Question: I'm trying to produce a chart in Flot that has multiple stacked bars next to each other for one data set, and a second set of stacked bars as a second data set shown underneath the main chart but off at an angle. The picture below shows what I'm after

Is there any way of doing this easily? I know there is a plugin that lets me put the bars next to each other but that's not really what I'm after.
I've already got it rendering one data set how I want but I don't know how to go about doing the second data set.
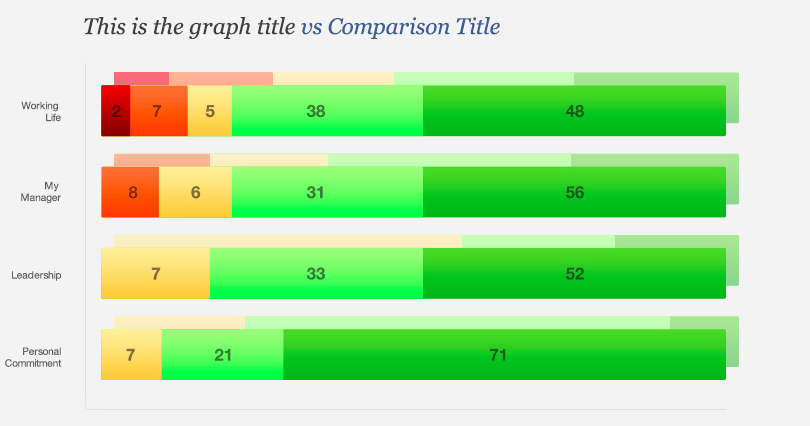
Answer: You could use a couple of 'div's and some css to do the stacking. Just put one graph in each 'div' and then absolutely position them within a wrapper div:
'''
<div id="graph_wrap">
Comparison Chart
<div id="graph1"></div>
<div id="graph2"></div>
</div>
'''
CSS:
'''
#graph_wrap {
width: 700px;
height: 400px;
}
#graph1, #graph2 {
position: absolute;
left: 0px;
top: 0px;
width: 600px;
height: 300px;
margin: 50px;
z-index: 2;
}
#graph2 {
top: -15px;
left: 15px;
z-index: 1;
}
'''
Example: <URL>